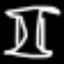
Label: hourglass